Question: I've created a small test project to play with NSOutlineView before using it in one of my projects. I'm successful in displaying a list of items with children using a NSTreeController who's content is bound to an Array.

Now while I created this object it took me ages to realize that my array contents would only show up if i created them in my init method:
- (id)init
{
self = [super init];
'''
if (self) {
results = [NSMutableArray new];
NSMutableArray *collection = [[NSMutableArray alloc] init];
// Insert code here to initialize your application
NSMutableDictionary *aDict = [[NSMutableDictionary alloc] init];
[aDict setValue:@"Activities" forKey:@"name"];
NSMutableArray *anArray = [NSMutableArray new];
for (int i; i<=3 ; i++) {
NSMutableDictionary *dict = [NSMutableDictionary new];
[dict setValue:[NSString stringWithFormat:@"Activity %d", i] forKeyPath:@"name"];
[anArray addObject:dict];
}
results = collection;
}
return self;
}
'''
If I put the same code in applicationDidFinishLaunching it wouldn't show the items.
I'm facing the same issue now when trying to add items to the view. My understanding of using the NSTreeController is that it handles the content similar to what NSArrayController does for a NSTableView (OutlineView being a subclass and all). However, whenever I use a KV compliant method to add items to the array the items do not show up in my view.
'''
- (void)applicationDidFinishLaunching:(NSNotification *)aNotification
{
NSMutableDictionary *cDict = [[NSMutableDictionary alloc] init];
[cDict setValue:@"Calls" forKey:@"name"];
[results addObject:cDict];
[outlineView reloadData];
}
'''
I've also tried calling reloadData on the outlineview after adding an object, but that doesn't seem to be called. What am I missing?
Here's a link to my project: <URL>
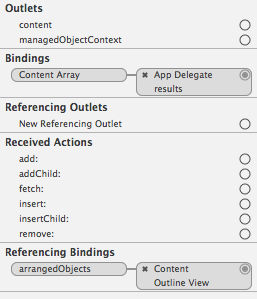
Answer: After finding this answer:
<URL>
It turns out that NSTreeController reacts to 'performSelector:@selector(rearrangeObjects) withObject:afterDelay:'
and calling this after adding the objects lets the new objects appear.